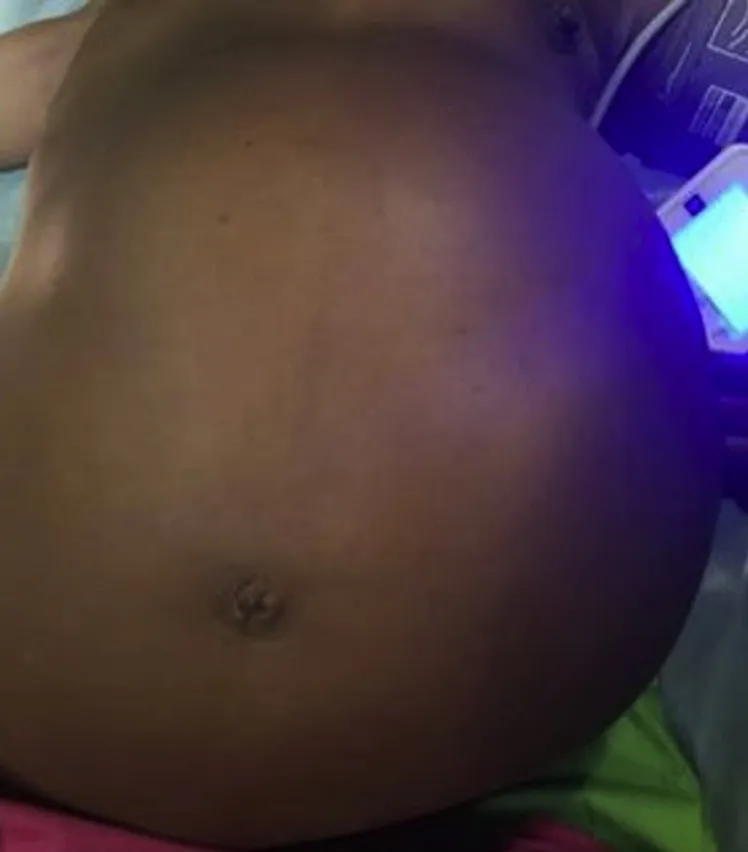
Distended abdomen before surgery.
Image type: medical_photograph (skin_photograph)